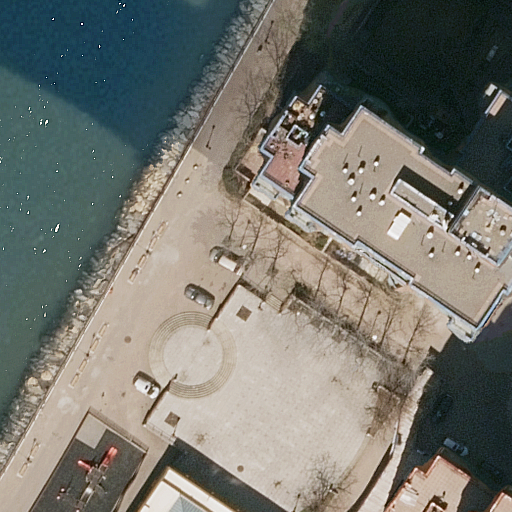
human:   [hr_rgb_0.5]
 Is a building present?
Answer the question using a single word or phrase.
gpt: yes

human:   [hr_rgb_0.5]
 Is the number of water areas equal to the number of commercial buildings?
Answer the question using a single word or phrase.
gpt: no

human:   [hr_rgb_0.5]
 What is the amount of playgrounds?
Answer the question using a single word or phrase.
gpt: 1

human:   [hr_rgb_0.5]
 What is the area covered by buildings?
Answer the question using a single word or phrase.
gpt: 2602m2

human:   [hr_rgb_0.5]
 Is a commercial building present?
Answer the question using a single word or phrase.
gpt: no

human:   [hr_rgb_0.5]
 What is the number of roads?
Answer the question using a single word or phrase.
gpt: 9

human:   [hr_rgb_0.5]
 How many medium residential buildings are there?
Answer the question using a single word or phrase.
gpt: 0

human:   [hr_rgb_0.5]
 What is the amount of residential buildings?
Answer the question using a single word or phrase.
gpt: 3

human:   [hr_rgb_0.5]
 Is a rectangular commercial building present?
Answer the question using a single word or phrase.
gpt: no

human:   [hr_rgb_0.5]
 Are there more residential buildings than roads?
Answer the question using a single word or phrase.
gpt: no

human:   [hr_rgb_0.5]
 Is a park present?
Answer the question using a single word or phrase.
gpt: yes

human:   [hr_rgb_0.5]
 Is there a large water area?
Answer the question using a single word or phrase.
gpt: yes

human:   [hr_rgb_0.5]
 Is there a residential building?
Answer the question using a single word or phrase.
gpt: yes

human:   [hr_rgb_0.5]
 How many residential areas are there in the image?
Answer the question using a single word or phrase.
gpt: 1

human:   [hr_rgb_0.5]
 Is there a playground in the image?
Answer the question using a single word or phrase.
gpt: yes

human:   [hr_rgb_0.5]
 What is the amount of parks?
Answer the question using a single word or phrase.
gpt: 1

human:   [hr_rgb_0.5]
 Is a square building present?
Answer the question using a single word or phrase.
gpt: no

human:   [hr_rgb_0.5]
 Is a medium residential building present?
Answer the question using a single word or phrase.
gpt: no

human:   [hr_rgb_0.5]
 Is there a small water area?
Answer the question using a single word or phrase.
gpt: no

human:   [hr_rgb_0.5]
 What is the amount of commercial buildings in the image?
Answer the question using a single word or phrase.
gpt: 0

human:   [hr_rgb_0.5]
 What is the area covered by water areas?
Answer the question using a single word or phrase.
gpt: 2185m2

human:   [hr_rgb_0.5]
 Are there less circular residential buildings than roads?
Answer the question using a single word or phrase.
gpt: yes

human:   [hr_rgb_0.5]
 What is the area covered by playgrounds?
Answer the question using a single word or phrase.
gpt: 265m2

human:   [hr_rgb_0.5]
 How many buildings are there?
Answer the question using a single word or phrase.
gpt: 3

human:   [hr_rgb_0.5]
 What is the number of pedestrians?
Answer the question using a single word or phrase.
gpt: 1

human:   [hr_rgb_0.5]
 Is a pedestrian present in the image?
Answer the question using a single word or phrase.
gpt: yes

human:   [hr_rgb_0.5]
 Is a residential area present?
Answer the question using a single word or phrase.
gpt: yes

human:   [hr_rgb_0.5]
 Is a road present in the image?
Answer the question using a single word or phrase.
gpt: yes

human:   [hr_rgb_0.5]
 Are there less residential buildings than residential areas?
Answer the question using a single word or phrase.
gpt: no

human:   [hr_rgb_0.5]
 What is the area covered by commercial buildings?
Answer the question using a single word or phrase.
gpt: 0m2

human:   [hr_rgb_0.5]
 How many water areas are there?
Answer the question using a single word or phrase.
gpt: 1

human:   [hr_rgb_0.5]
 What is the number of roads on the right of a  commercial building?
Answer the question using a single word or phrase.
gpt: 0

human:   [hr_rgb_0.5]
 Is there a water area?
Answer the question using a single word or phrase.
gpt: yes

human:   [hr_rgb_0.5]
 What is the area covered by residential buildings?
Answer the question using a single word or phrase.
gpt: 2602m2

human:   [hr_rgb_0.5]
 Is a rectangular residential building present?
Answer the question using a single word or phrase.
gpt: yes

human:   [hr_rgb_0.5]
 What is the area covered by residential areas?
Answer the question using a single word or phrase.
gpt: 6655m2

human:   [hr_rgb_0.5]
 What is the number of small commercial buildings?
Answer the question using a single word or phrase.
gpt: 0

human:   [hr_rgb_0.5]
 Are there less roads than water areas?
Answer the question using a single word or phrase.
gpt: no

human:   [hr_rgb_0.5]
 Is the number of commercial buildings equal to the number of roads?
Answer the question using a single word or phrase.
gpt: no

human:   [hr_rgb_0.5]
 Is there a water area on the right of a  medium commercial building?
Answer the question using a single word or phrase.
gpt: no

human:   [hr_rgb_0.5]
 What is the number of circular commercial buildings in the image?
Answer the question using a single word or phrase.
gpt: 0

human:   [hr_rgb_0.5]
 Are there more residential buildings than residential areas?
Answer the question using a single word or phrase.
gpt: yes

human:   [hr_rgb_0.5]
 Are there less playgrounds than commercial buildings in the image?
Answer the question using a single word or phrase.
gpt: no

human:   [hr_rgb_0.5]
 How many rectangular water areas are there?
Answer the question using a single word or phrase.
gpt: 1

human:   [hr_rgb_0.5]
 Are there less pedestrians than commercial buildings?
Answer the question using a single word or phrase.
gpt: no

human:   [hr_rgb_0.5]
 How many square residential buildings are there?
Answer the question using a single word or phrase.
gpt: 0

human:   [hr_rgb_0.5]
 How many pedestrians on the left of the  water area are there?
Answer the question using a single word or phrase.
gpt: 0

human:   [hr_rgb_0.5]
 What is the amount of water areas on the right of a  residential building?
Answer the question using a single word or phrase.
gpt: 0

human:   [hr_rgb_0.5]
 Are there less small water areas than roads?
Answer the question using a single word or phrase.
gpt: yes

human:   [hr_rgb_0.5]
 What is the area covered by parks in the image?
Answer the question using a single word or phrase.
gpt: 1178m2

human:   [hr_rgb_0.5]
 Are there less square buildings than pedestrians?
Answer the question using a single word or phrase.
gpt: yes

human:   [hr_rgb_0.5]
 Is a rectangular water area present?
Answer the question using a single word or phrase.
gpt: yes

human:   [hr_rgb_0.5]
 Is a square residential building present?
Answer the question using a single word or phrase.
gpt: no

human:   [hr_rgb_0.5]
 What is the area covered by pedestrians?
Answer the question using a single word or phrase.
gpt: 1444m2

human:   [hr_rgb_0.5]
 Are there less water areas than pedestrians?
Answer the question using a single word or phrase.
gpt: no

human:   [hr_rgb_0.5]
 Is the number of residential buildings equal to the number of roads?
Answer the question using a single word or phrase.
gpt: no

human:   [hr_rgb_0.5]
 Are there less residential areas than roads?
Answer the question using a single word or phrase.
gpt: yes

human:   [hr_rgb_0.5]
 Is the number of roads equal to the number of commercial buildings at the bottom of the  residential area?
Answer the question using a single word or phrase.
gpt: no

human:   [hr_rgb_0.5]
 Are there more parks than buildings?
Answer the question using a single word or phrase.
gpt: no

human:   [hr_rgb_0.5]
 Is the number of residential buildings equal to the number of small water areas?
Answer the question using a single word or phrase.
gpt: no

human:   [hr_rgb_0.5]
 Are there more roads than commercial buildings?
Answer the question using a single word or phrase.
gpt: yes

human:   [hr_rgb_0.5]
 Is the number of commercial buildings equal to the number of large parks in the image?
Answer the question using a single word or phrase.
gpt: no

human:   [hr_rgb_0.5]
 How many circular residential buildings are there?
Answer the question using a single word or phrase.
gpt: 0

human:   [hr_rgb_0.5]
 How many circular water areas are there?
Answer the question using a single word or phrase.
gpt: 0